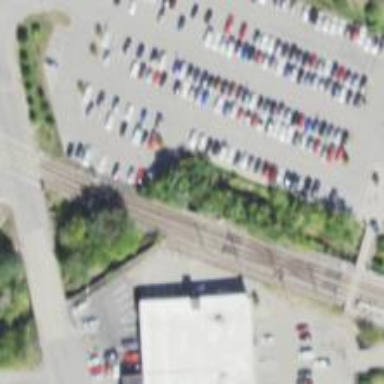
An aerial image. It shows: Bridge for light rail electrified with contact line.